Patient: sex M, age 48
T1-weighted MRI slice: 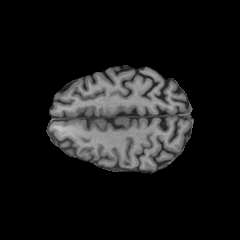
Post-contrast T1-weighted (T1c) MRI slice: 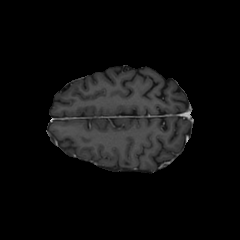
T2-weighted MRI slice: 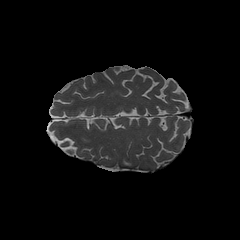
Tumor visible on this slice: no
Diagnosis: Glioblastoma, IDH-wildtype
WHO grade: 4